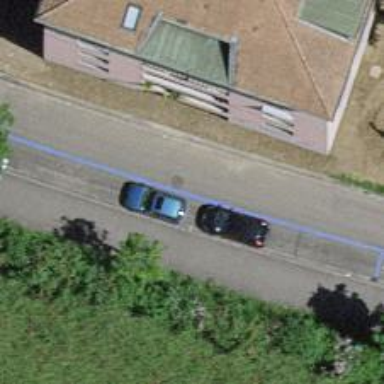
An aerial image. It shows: Asphalt road in residential area with opposite-track cycleway.